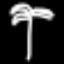
Label: palm tree